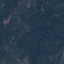
Land use / land cover: Forest